Interaction volume radius: 5 \u00c5
Interaction volume height: 20 \u00c5
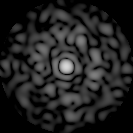
Disorder parameter: 0.829